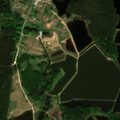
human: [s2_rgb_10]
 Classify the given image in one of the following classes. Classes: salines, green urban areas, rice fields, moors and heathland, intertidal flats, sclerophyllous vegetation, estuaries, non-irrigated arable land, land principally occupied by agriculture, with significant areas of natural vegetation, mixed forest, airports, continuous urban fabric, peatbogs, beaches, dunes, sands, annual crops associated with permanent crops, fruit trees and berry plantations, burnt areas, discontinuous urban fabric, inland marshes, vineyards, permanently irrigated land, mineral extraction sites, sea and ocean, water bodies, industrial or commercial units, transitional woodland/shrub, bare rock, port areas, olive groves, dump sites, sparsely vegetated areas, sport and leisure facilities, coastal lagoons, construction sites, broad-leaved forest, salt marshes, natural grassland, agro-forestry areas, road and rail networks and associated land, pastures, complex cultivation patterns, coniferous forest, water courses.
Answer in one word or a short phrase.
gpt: industrial or commercial units, land principally occupied by agriculture, with significant areas of natural vegetation, coniferous forest, mixed forest, transitional woodland/shrub, water bodies